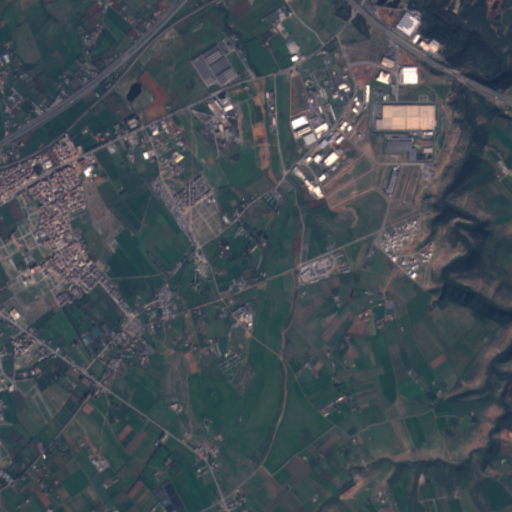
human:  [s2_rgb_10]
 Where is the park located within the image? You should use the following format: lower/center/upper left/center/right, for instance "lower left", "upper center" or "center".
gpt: The park is located in the center left of the image.
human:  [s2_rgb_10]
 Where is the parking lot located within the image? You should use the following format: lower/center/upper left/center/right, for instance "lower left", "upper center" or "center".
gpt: The parking lot is located in the upper right of the image.
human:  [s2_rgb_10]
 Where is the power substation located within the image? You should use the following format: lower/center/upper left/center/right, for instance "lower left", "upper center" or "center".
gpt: The power substation is located in the upper right of the image.
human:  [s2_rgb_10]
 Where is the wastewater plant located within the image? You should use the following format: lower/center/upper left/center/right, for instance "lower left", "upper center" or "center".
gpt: The wastewater plant is located in the upper right of the image.
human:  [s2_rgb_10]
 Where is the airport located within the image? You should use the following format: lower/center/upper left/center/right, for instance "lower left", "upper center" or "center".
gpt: There is no airport in the image.